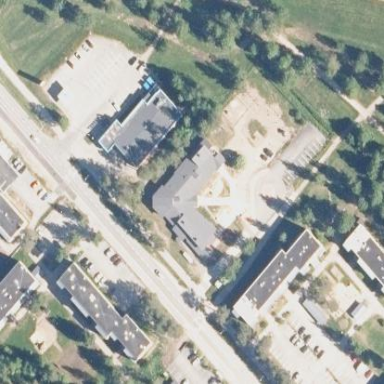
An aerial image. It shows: Kindergarten.